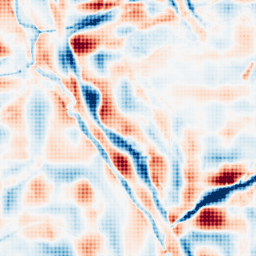
Category: wavelet
Decomposition family: wavelet_dwt
Decomposition parameters: wavelet: coif2
level: 5
Upsampling method: sinc_hamming
Upsampling parameters: scale: 8
kernel_size: 8
Upsampling scale: 8